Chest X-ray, AP view. Patient: 77 years old, sex F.
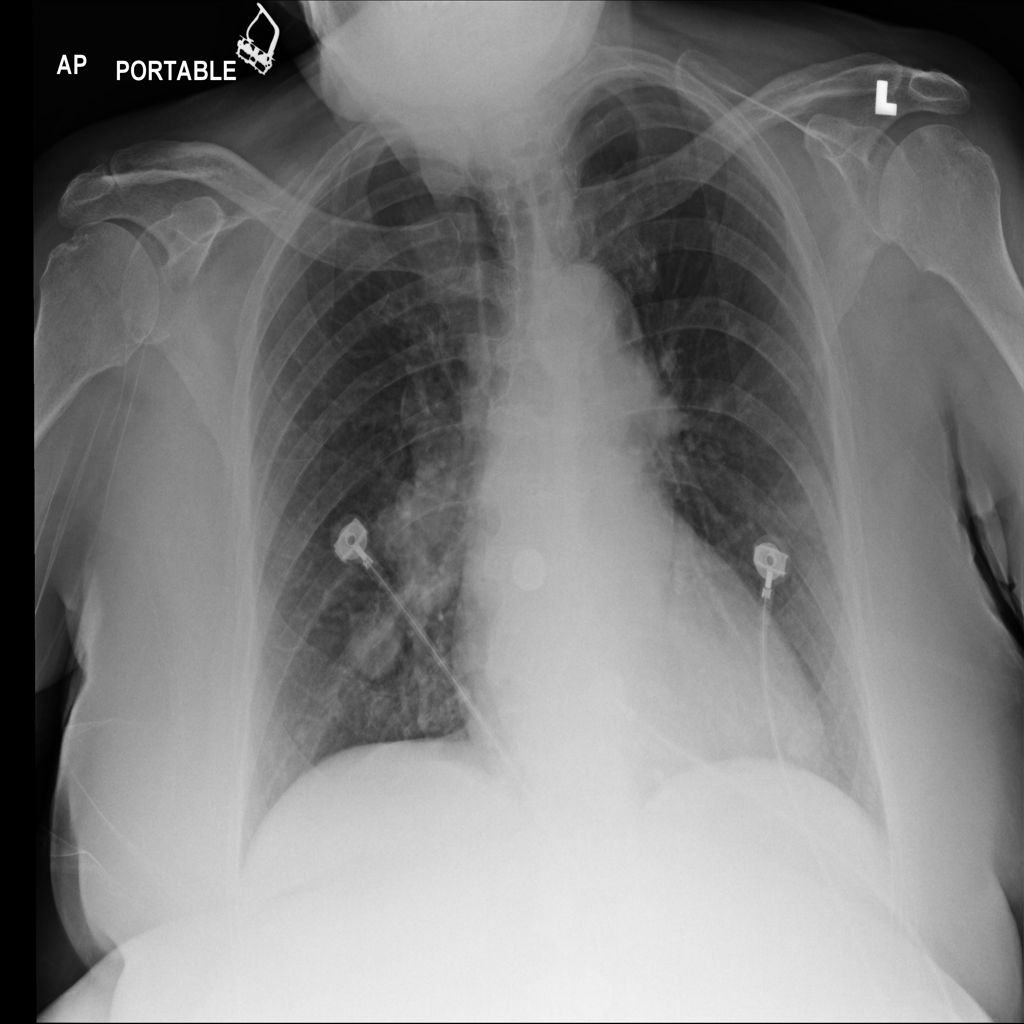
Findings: Infiltration, Nodule